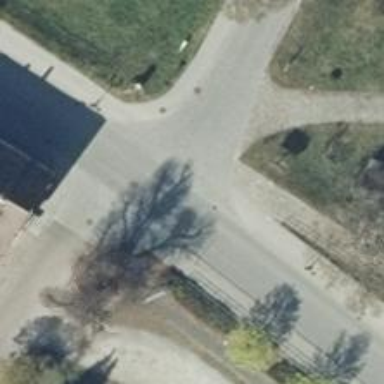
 featuring sidewalks on both sides and cycle track."